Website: lowes
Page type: customer-info-address
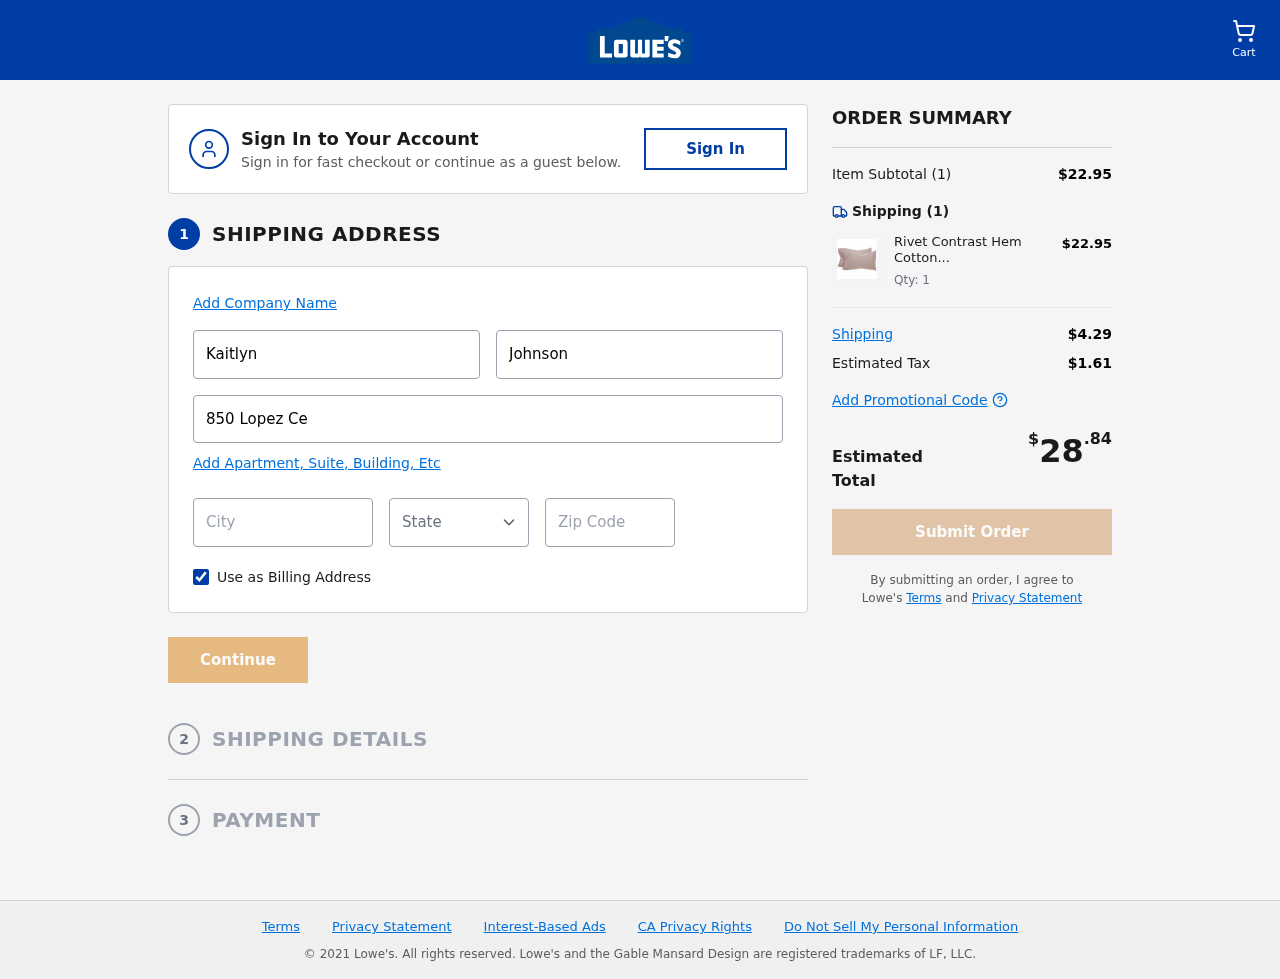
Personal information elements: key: PII_CITY
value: Annachester
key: PII_FIRSTNAME
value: Kaitlyn
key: PII_LASTNAME
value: Johnson
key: PII_POSTCODE
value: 46391
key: PII_STATE_ABBR
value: NJ
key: PII_STREET
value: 850 Lopez Centers
Product elements: key: PRODUCT1_NAME
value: Rivet Contrast Hem Cotton Linen Pillowcase Set
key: PRODUCT1_PRICE
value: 22.95
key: PRODUCT1_QUANTITY
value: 1
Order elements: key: ORDER_NUM_ITEMS
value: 1
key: ORDER_SUBTOTAL
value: $22.95
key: ORDER_NUM_ITEMS2
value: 1
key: ORDER_SHIPPING_COST
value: $4.29
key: ORDER_TAX
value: $1.61
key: ORDER_TOTAL
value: $28.84